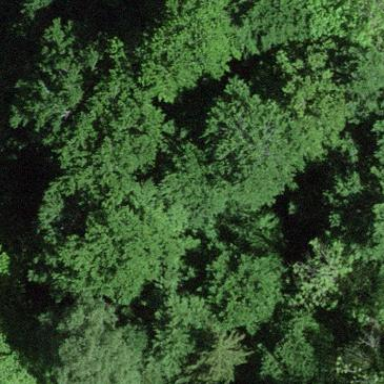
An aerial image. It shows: Forest area.